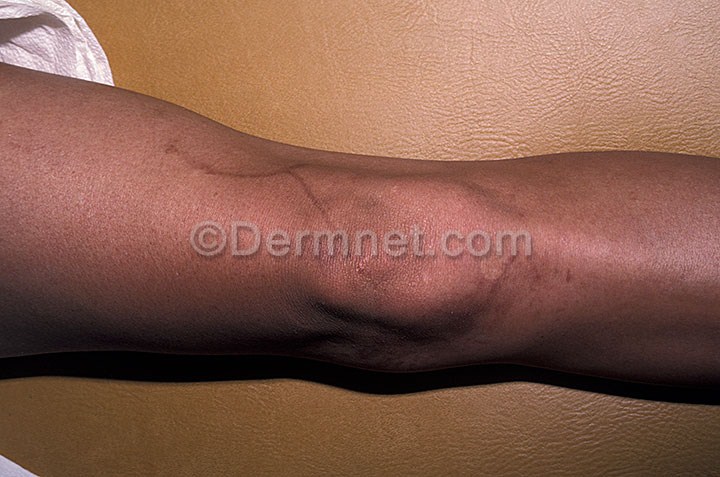
Disease: Light Diseases and Disorders of Pigmentation